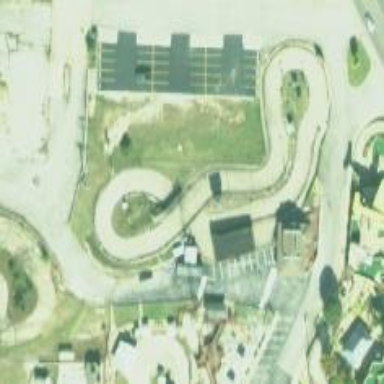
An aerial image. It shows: Raceway for motor sports.